Interaction volume radius: 10 \u00c5
Interaction volume height: 10 \u00c5
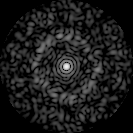
Disorder parameter: 0.8582